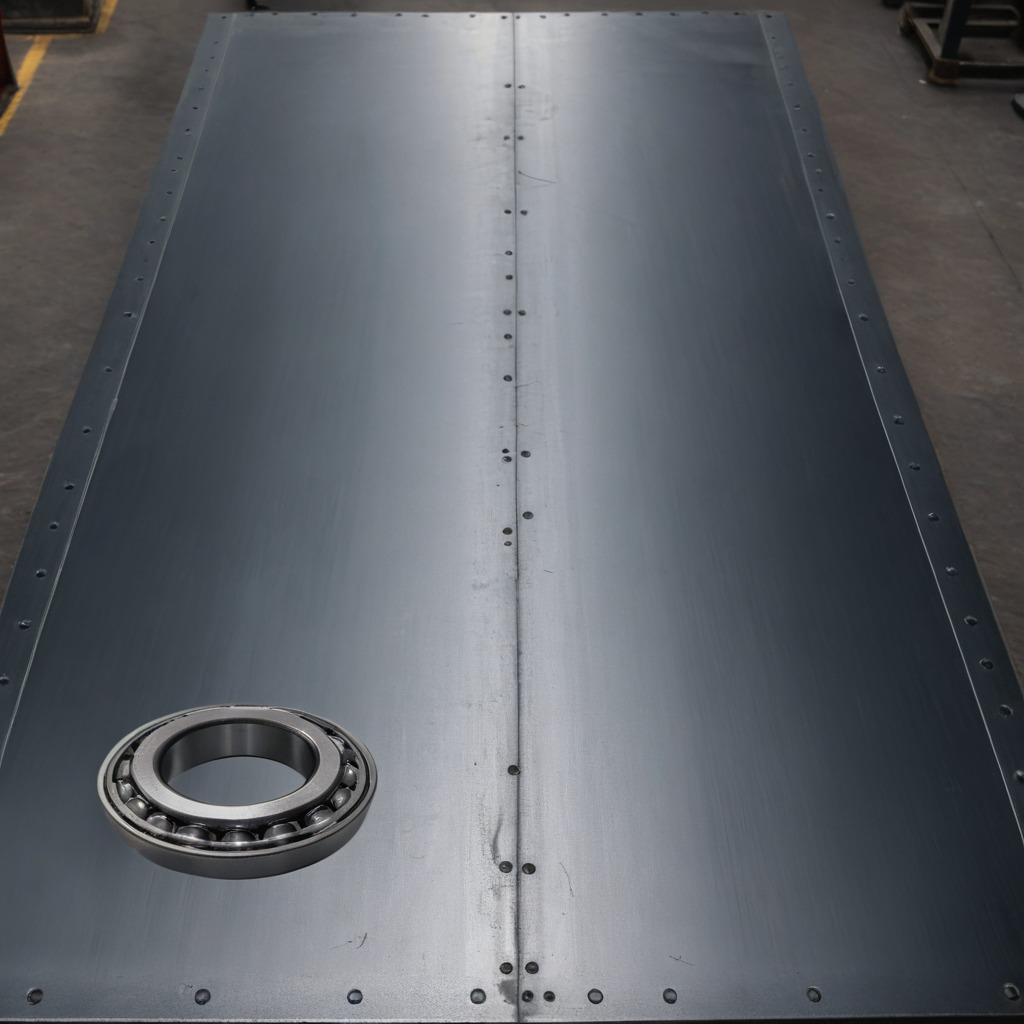
A metal ball bearing is lying on the cold steel table in a mining workshop.